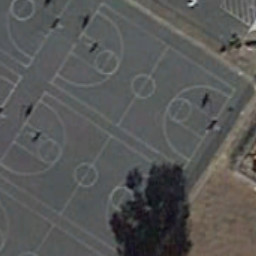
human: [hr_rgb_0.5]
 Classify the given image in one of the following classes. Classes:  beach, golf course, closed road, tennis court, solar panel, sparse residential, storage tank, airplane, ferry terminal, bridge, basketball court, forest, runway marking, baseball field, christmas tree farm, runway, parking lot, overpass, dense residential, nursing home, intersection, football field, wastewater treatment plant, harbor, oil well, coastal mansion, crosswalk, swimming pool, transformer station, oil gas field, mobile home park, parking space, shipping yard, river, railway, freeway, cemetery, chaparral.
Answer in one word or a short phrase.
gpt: basketball court